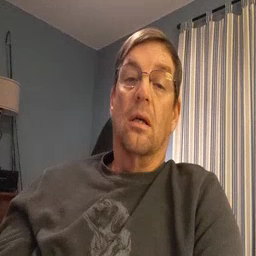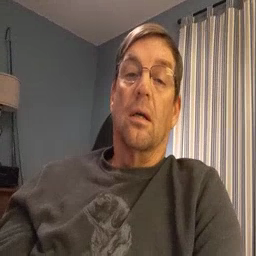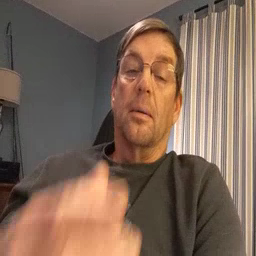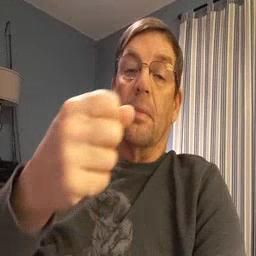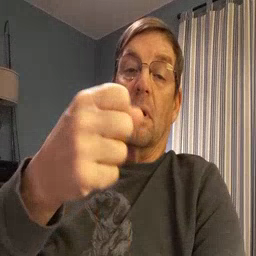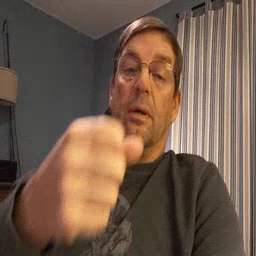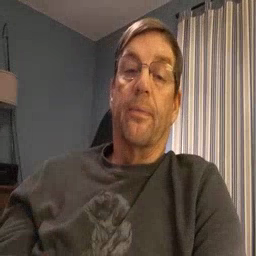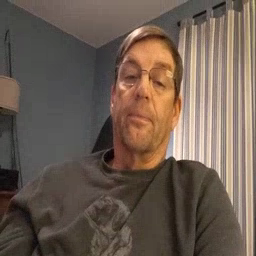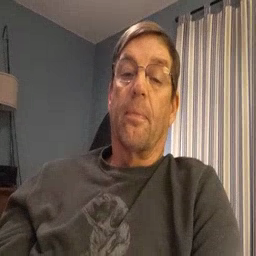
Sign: milk